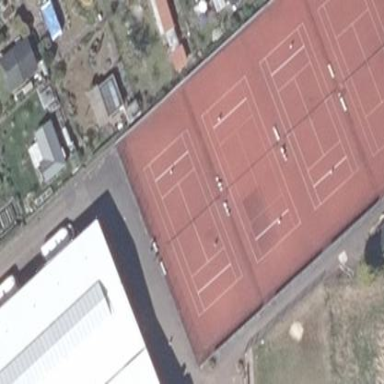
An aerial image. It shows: Tennis court on pitch.